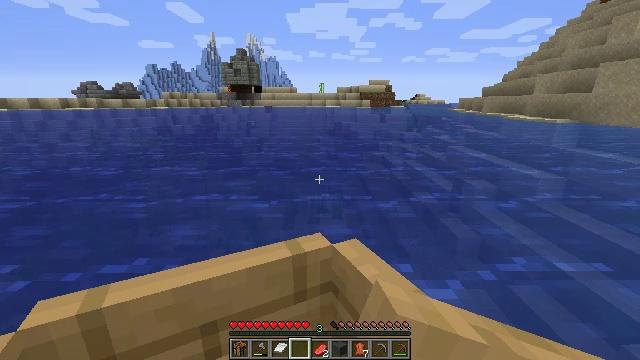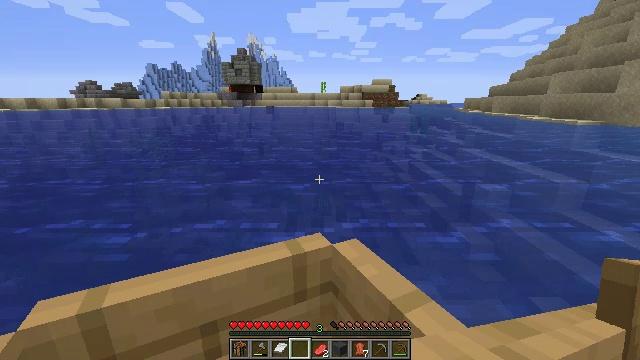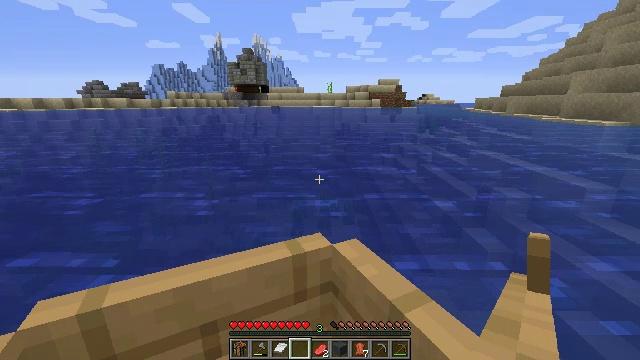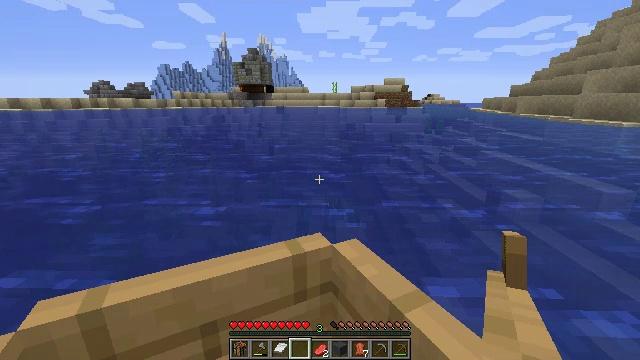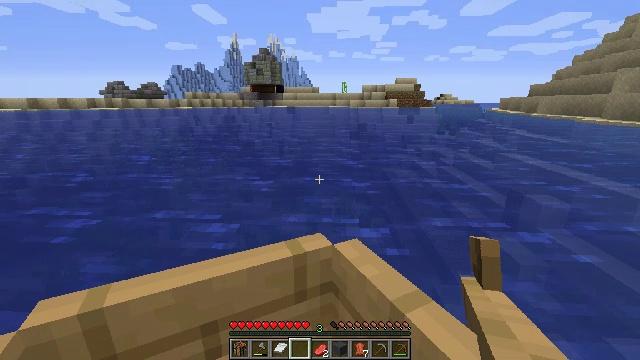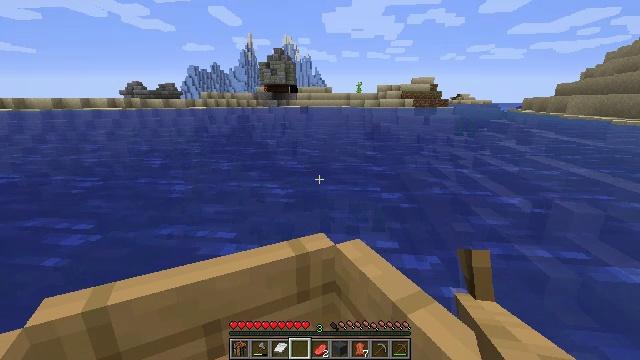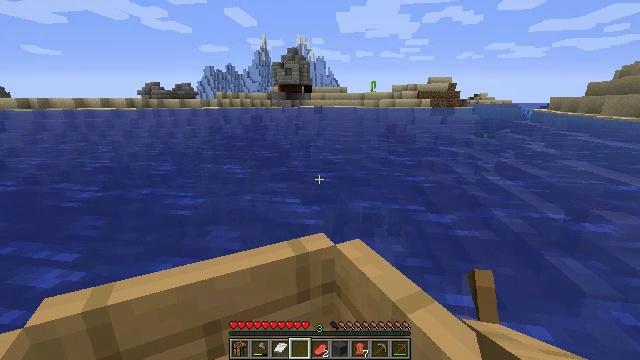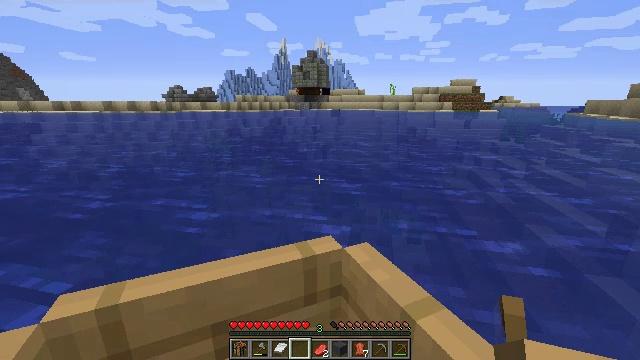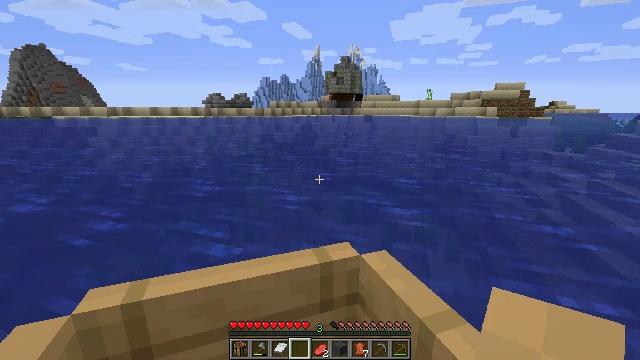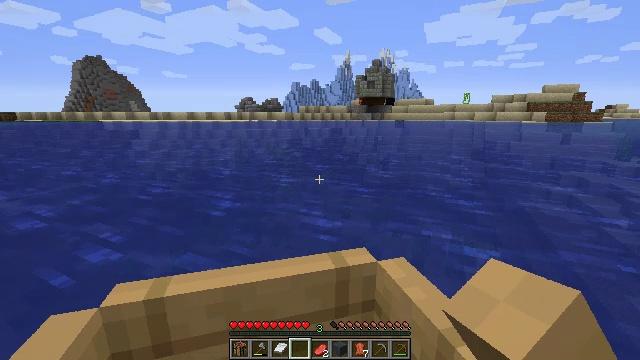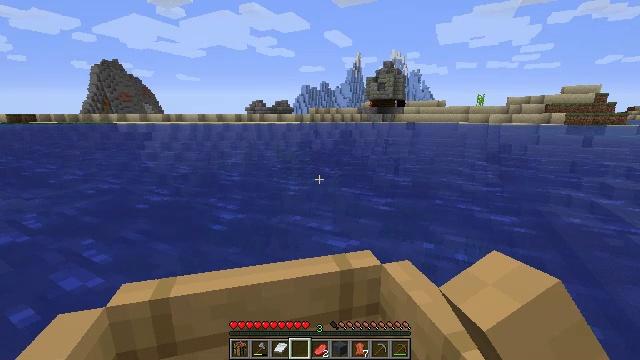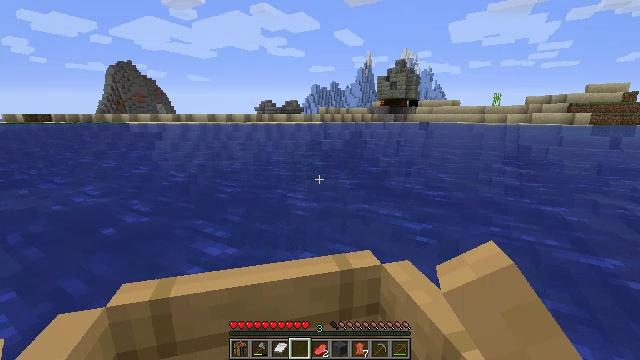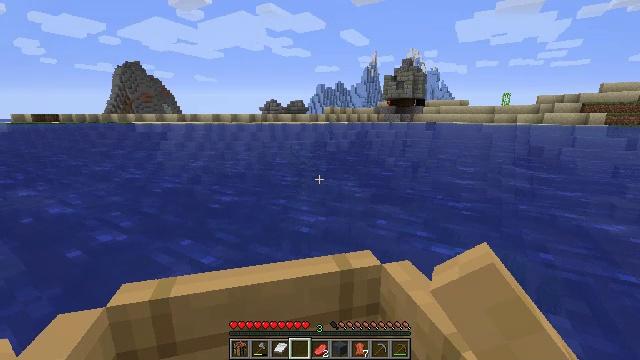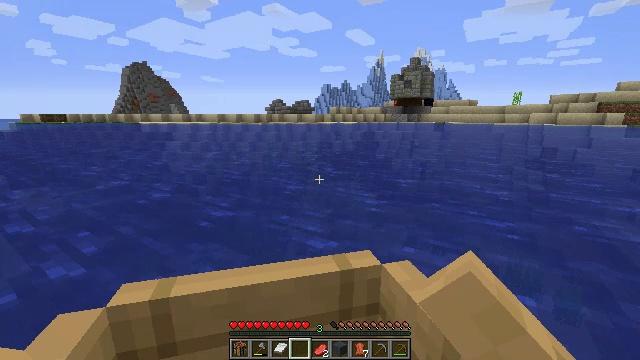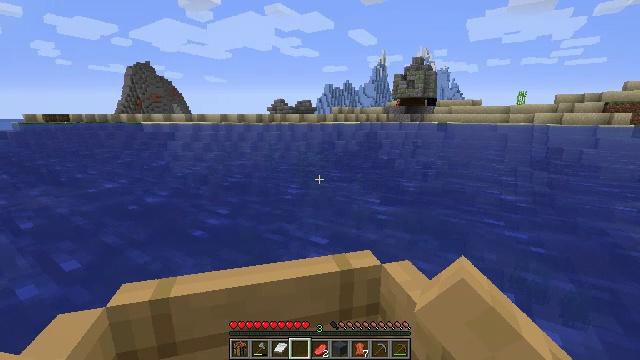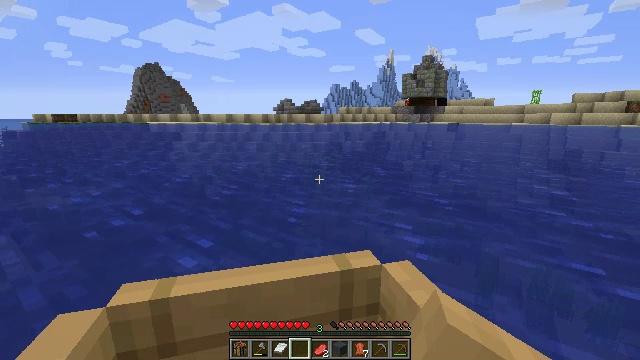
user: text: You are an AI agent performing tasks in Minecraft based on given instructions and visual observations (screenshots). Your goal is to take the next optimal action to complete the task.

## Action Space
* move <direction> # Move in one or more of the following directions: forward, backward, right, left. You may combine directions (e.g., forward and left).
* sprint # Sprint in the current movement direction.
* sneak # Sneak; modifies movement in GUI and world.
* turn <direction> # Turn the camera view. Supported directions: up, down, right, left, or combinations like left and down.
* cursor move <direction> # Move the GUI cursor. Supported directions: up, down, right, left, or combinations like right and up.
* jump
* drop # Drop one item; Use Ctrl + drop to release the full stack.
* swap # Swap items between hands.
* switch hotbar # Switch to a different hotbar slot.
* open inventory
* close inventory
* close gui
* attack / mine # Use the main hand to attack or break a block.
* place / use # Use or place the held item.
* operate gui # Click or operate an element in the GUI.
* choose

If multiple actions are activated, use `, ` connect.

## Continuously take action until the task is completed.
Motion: motion action
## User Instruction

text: Mine the chiseled stone bricks.
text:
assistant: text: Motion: move forward and move left
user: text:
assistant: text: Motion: move forward and move left
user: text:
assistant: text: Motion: move forward and move left
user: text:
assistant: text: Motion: move forward
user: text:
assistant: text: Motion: move forward
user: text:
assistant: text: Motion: move forward
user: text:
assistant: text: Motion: move forward, turn left
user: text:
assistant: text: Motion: move forward, turn left and up
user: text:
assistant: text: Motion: move forward, turn left
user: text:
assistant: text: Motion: move forward, turn left
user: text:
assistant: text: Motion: move forward
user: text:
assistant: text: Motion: move forward
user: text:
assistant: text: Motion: move forward
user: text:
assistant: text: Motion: move forward
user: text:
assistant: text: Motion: move forward
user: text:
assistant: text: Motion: move forward
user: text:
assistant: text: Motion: move forward
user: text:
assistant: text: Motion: move forward
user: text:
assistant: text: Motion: move forward
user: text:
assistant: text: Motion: move forward
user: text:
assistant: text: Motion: move forward
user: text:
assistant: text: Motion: move forward
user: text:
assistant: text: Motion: move forward
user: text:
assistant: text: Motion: move forward
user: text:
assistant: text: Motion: move forward
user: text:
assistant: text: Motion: move forward
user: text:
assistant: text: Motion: move forward
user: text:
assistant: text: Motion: move forward
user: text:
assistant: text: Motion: move forward
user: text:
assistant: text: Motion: move forward, switch to hotbar 2